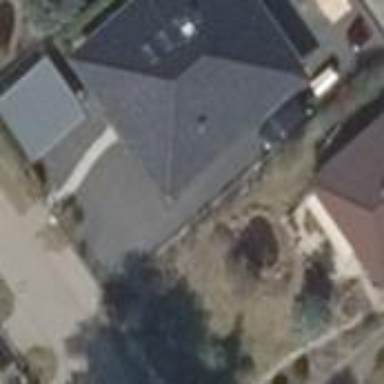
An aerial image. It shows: Detached building with hipped roof shape.